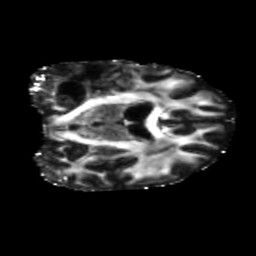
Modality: FA
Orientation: coronal
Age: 58
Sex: female
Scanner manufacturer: siemens
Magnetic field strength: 3 T
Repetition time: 5.47 s
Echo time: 0.0854 s